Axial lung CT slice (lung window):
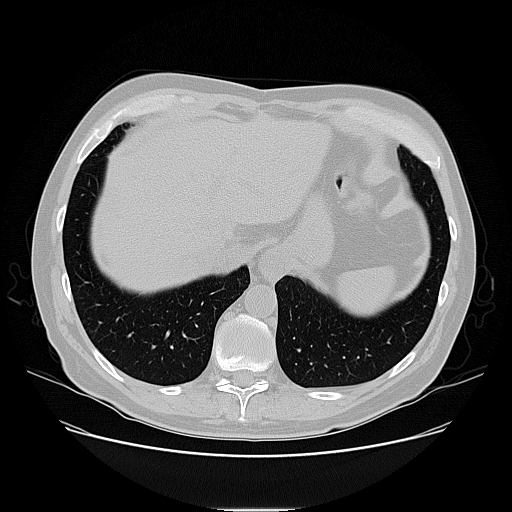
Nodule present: no